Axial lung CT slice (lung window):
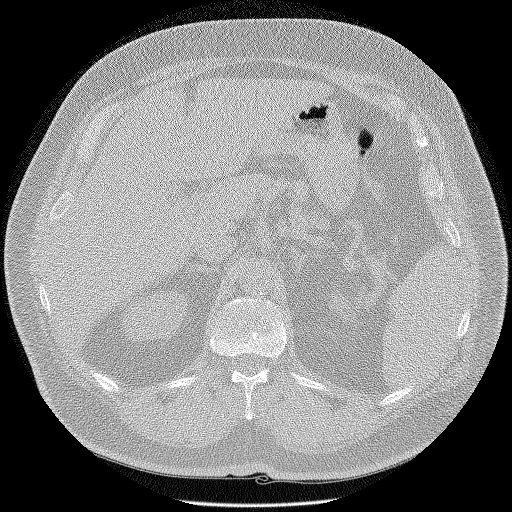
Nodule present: no